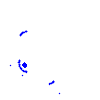
Particle: electron